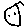
Label: moon